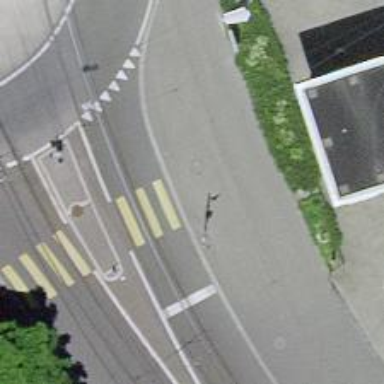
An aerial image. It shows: Kerb serving as barrier.